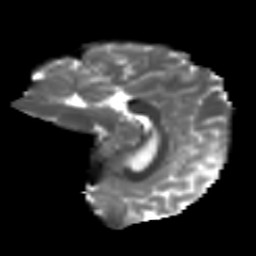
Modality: T2w
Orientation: sagittal
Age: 14
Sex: male
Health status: ill
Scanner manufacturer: ge
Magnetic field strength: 3 T
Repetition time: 6.752 s
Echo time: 0.079 s